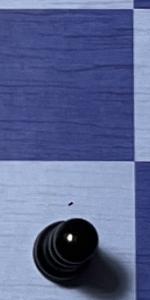
Label: Pawn_Black